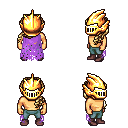
a pixel art fantasy rpg character, male body template, human, tanned skin, maroon tattered cape, teal pants, blonde princess hairstyle, gold helm, maroon shoes, four views (front, back, left, right), 2x2 character sprite sheet, small pixel art, hard edges, no anti-aliasing